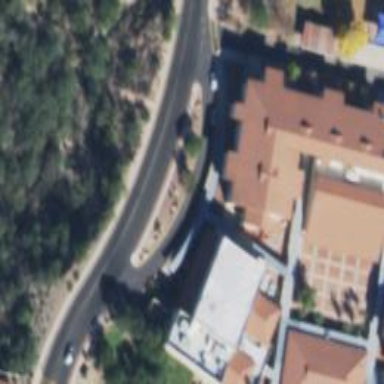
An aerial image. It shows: School building.